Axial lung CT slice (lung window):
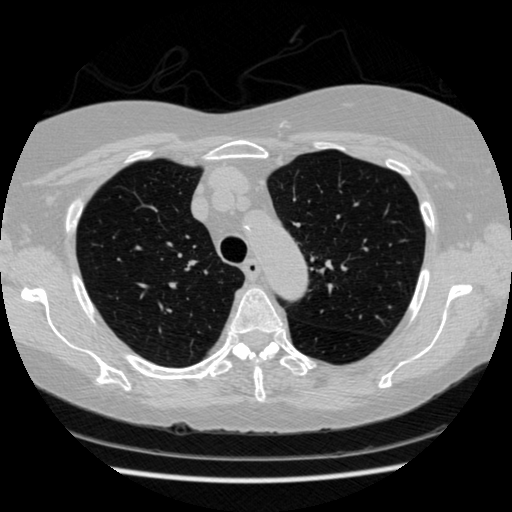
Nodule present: no